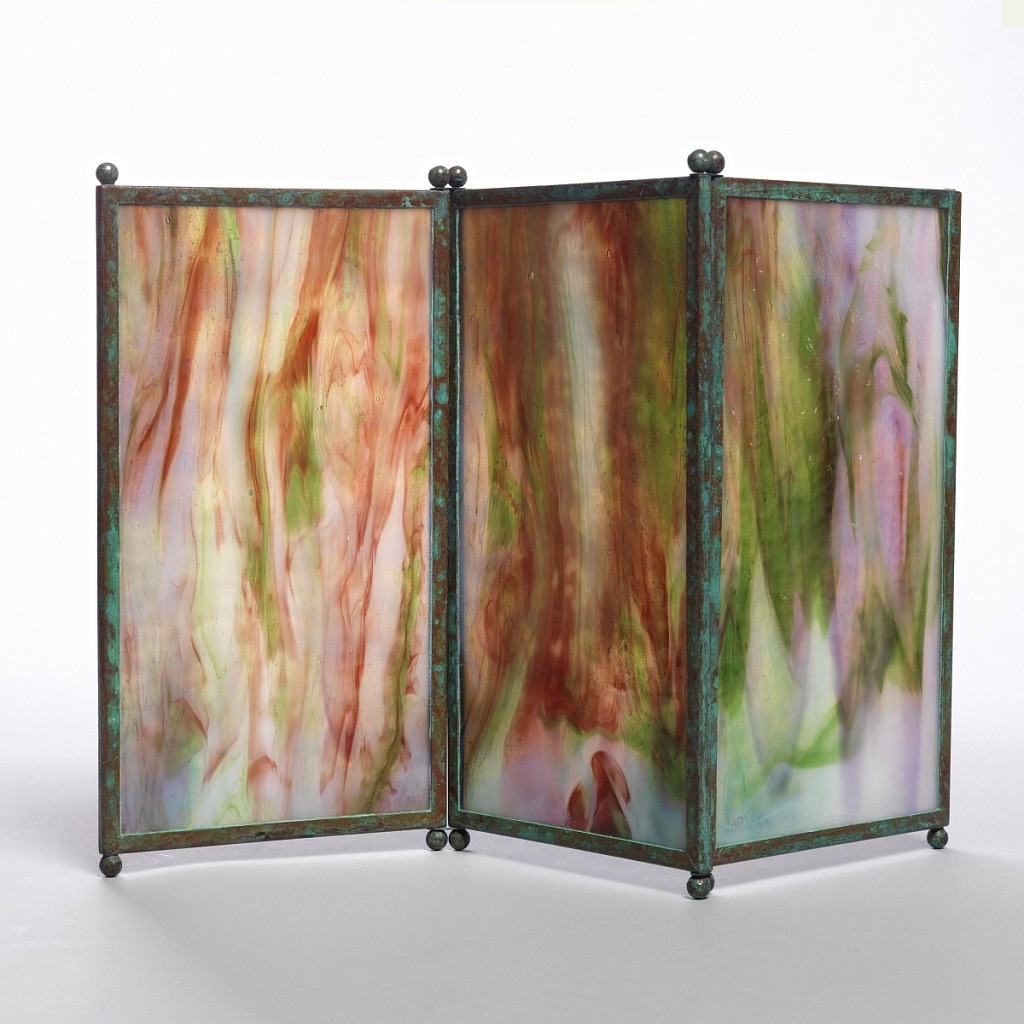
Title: Screens
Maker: Tiffany & Company, American, established 1853
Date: ca. 1905
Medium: Favrile glass, patinated bronze
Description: There are three screens. Each consists of three vertically rectangular panels of marbleized glass, each panel framed with narrow copper edging oxidized to green and orange-red tones with two small ball feet at each end. The panels are hinged together by means of wire at juncture of feet and screen.  Glass marbleized in tones of lavender, green and red.